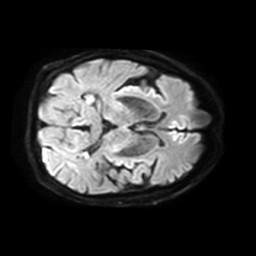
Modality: TRACE
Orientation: axial
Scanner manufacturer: philips
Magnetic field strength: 3 T
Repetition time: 4.296 s
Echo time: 0.06104 s